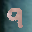
Label: 9